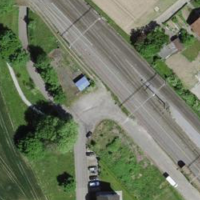
EUNIS habitat code: 54
Species observed at this site:
Juglans regia